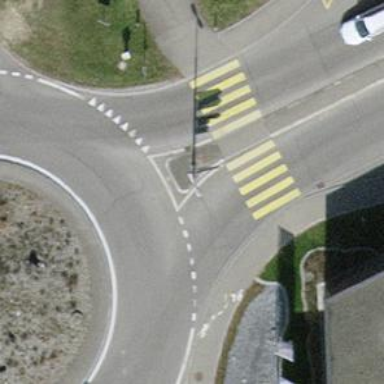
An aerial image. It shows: Traffic calming island.